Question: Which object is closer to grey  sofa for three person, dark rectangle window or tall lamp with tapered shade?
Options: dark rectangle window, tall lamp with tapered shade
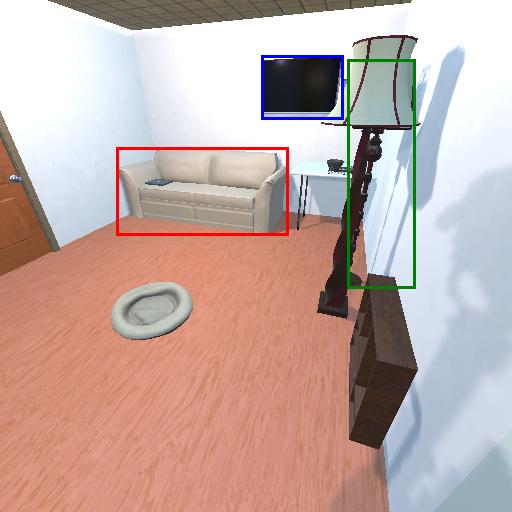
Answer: dark rectangle window